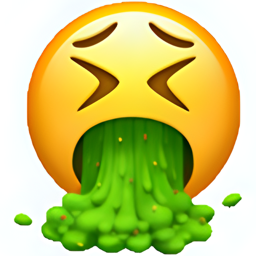
Name: face with open mouth vomiting
Emoji: 🤮
Group: Smileys & Emotion
Sub-group: face-unwell